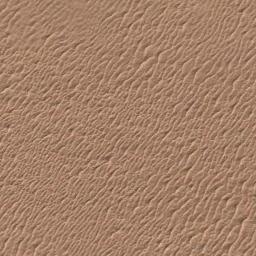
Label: desert